Aerial crown-view tile of a tropical tree (Barro Colorado Island, Panama), acquired 20250715:
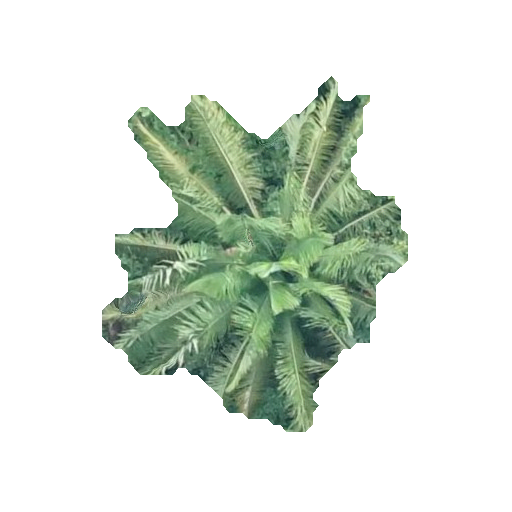
Species: Attalea butyracea
GBIF accepted scientific name: Attalea butyracea
Crown area: 98.718 m²